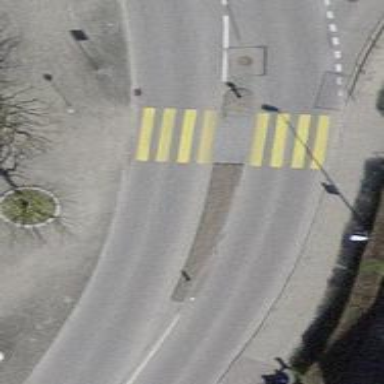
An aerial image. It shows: Uncontrolled zebra crossing with pedestrian island.